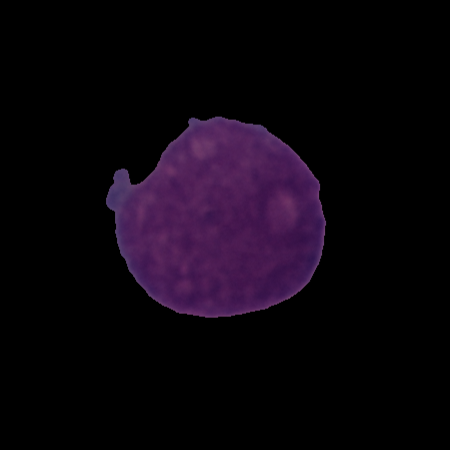
Label: cancer